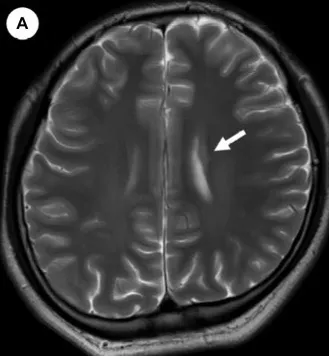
Brain magnetic resonance image. (A) An axial image from T2/FLAIR of brain shows a 1 cm sized gray matter heterotopia in frontal periventricular area.
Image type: radiology (mri)